Interaction volume radius: 5 \u00c5
Interaction volume height: 25 \u00c5
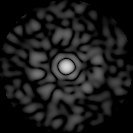
Disorder parameter: 0.8528